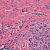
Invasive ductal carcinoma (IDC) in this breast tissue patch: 1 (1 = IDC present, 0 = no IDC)